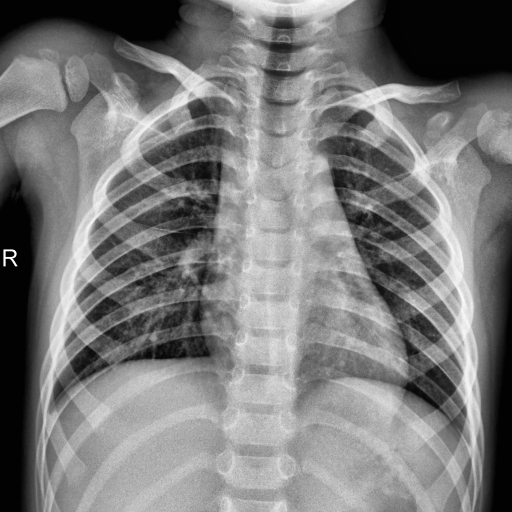
Finding: NORMAL